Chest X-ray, AP view. Patient: 52 years old, sex M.
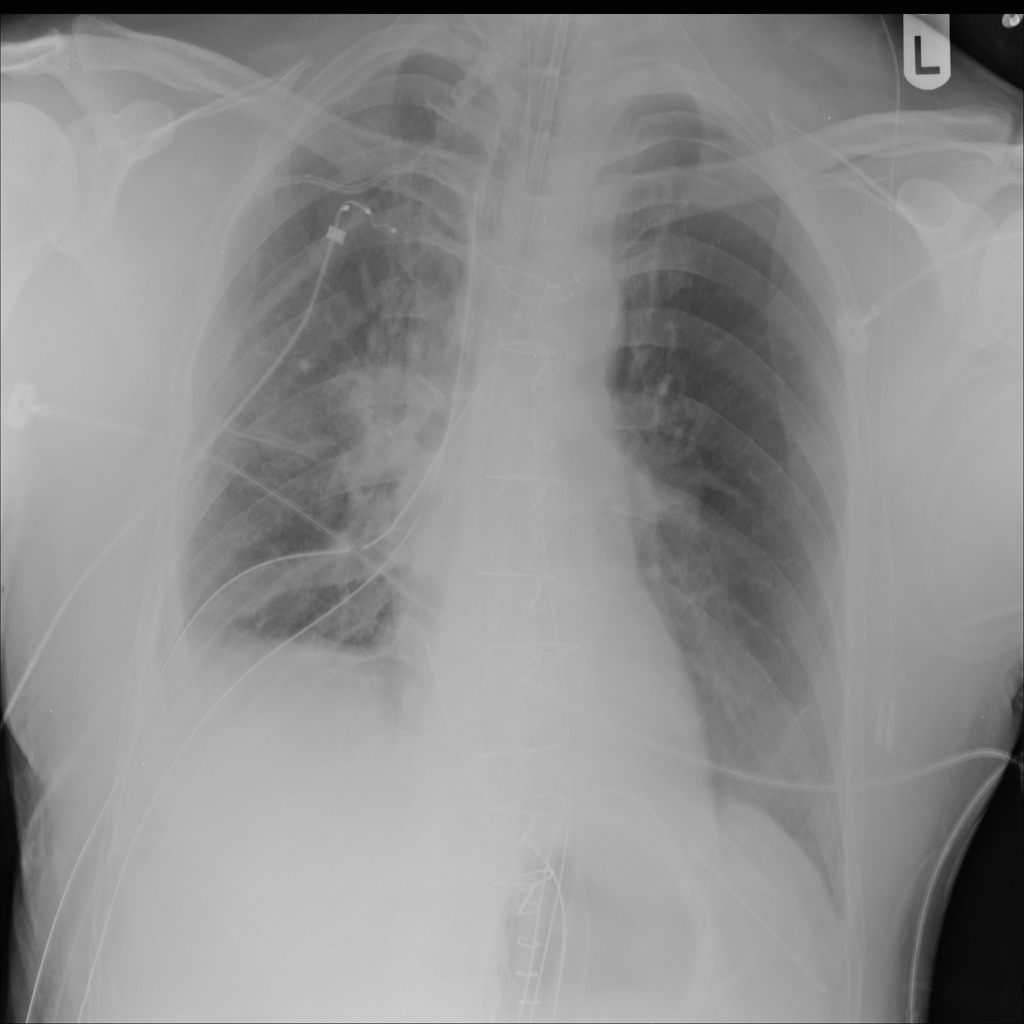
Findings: No Finding